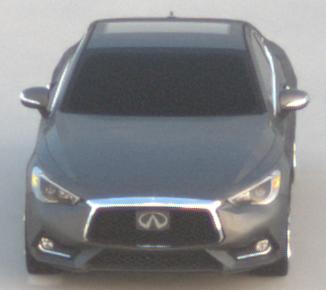
Make: Infiniti
Model: Q60 2.0t
Detailed model: Q60 (V37)
Model produced from: 2016/10
Model produced until: 2018/08
Doors: 2
Color: gray
Road condition: dry road
Daytime: sunrise or sunset
Contrast: medium contrast